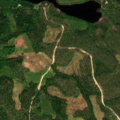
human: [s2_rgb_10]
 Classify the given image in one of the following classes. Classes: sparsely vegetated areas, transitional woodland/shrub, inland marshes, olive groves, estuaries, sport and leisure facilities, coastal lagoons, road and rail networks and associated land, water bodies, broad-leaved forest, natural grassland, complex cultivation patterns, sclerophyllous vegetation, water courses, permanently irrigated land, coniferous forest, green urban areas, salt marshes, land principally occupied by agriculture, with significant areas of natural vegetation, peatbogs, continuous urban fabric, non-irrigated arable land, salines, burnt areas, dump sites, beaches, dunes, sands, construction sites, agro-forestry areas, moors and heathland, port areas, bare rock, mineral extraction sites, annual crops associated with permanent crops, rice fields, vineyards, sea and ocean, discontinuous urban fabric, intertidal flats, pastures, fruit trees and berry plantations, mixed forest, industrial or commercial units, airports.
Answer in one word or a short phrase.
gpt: coniferous forest, mixed forest, water bodies